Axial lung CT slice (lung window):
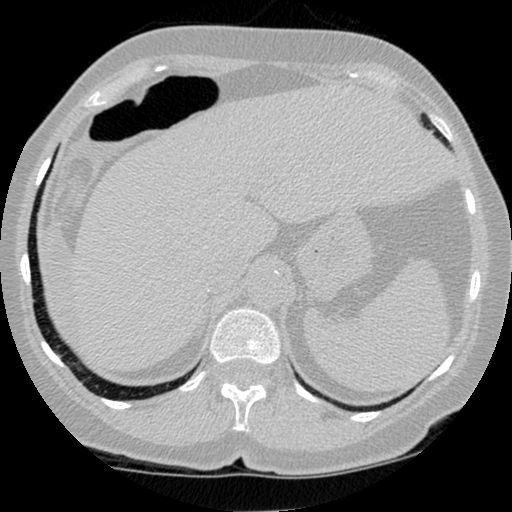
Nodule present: no